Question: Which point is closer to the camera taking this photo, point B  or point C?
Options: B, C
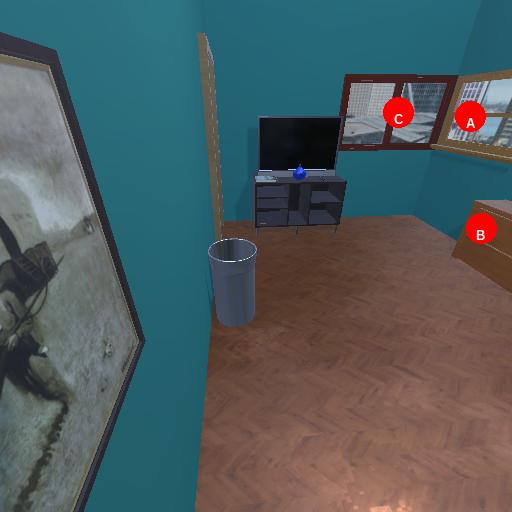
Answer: B